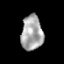
Tissue: prostate
Cell type: Myeloid cells
Senescence score: 0.351
Nuclear area (px): 740
Mean DAPI intensity: 167.684